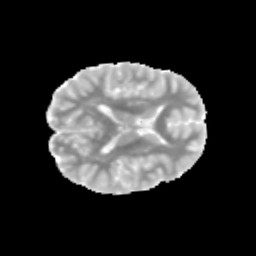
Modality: MD
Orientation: axial
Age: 12
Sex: male
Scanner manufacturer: siemens
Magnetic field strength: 3 T
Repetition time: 3.8 s
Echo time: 0.07 s